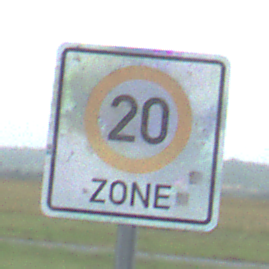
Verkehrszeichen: BeginnZone20
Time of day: Midday
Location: Outdoor (Suburban)
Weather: Overcast
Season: NotSpecified
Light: Natural